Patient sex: M
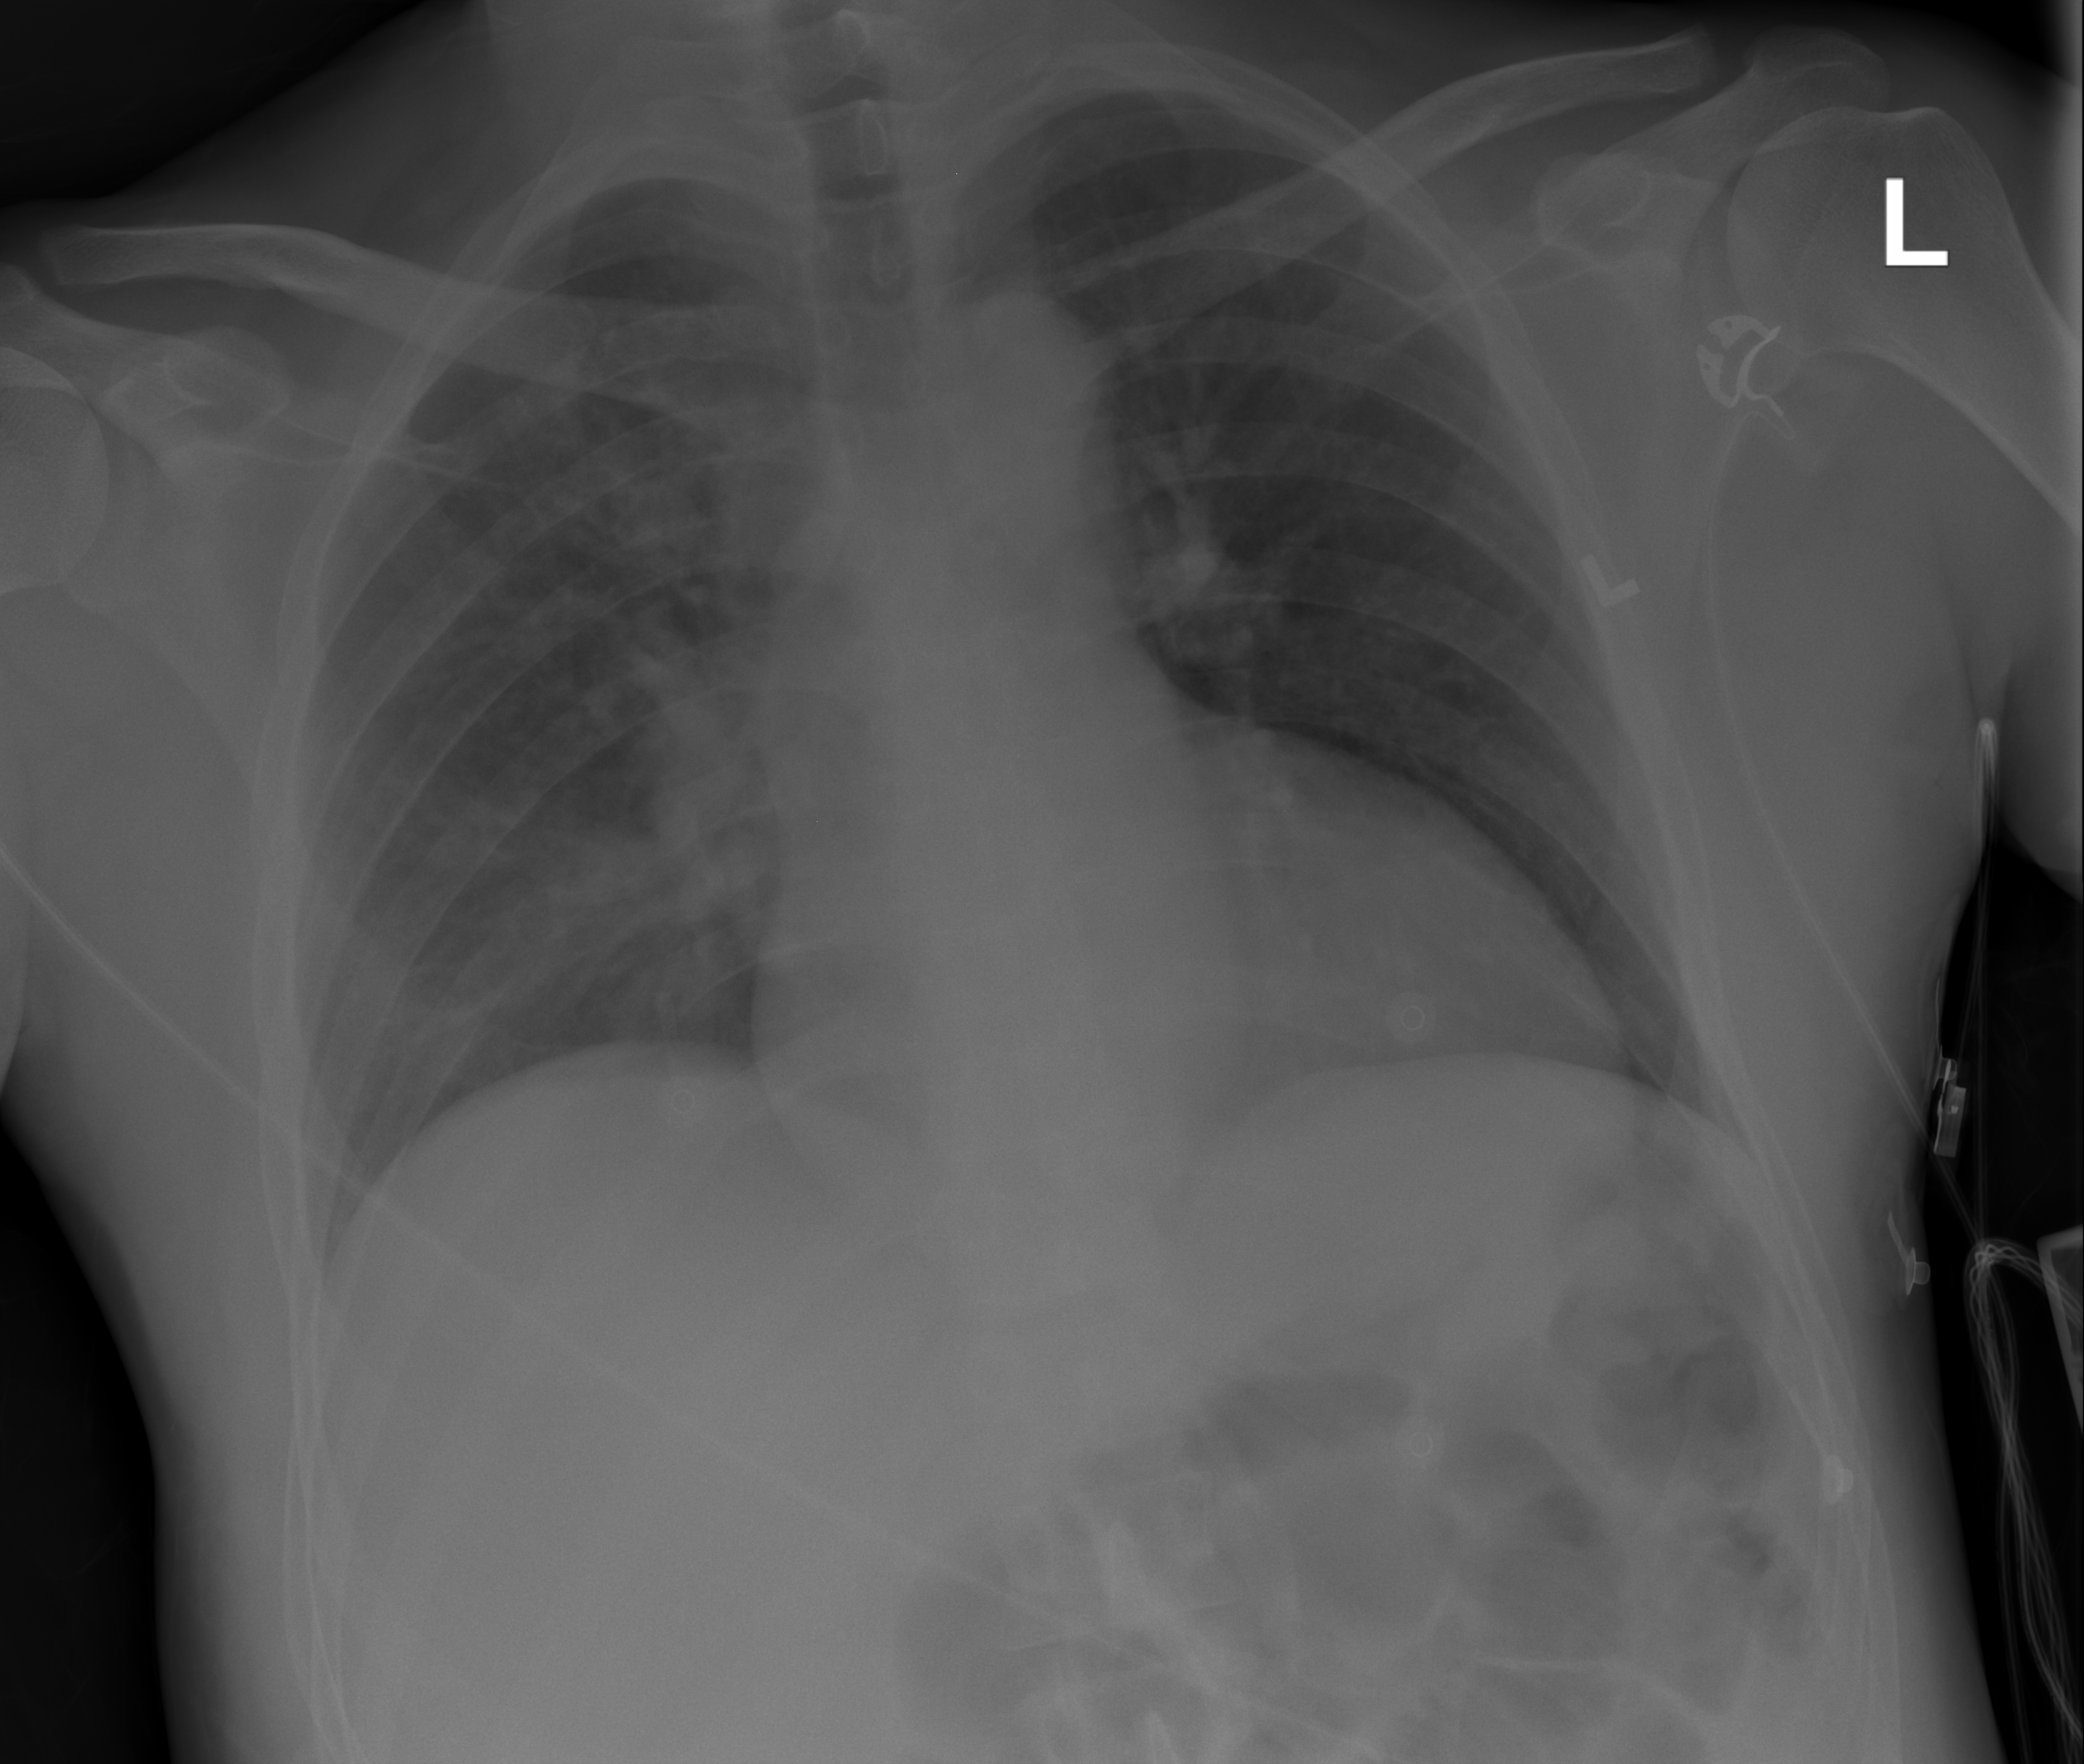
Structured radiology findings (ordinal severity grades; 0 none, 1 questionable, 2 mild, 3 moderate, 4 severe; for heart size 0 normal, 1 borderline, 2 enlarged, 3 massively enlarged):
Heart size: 0
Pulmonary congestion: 2
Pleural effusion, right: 0
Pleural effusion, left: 0
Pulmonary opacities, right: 2
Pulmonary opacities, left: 0
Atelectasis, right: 0
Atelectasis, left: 0